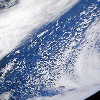
Label: cloud